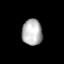
Tissue: lung
Cell type: Endothelial cells
Senescence score: 0.6121
Nuclear area (px): 517
Mean DAPI intensity: 180.615